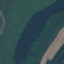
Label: River